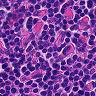
Metastatic tissue present: no